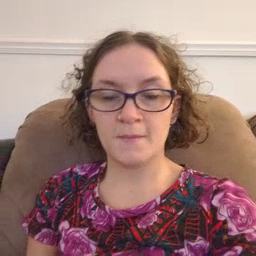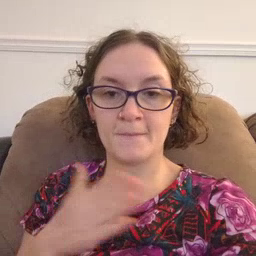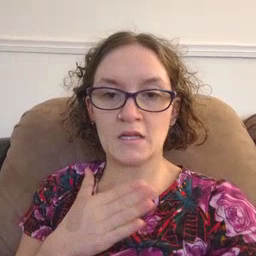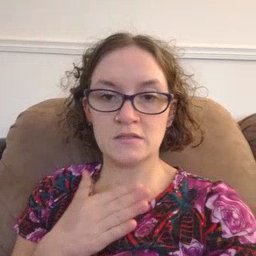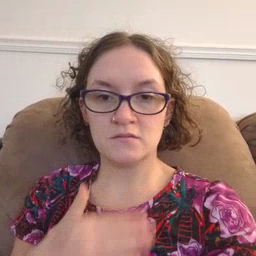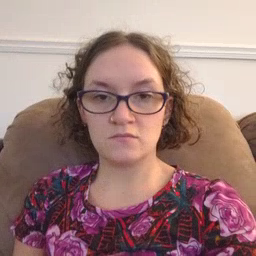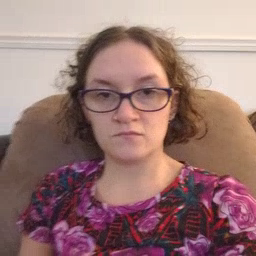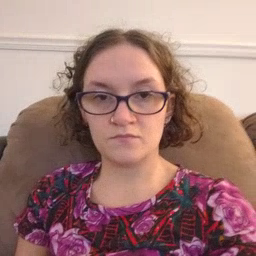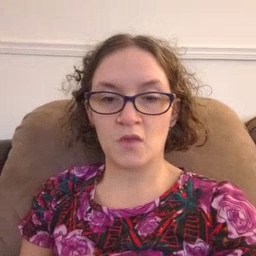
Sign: minemy